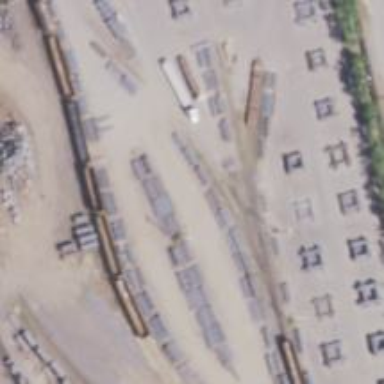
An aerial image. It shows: Rail spur service.